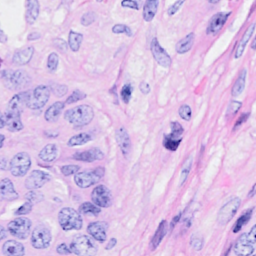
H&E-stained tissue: Breast